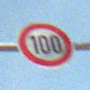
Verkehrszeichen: Geschwindigkeit100
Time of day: Midday
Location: Outdoor (Suburban)
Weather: PartlyCloudy
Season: Summer
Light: Natural